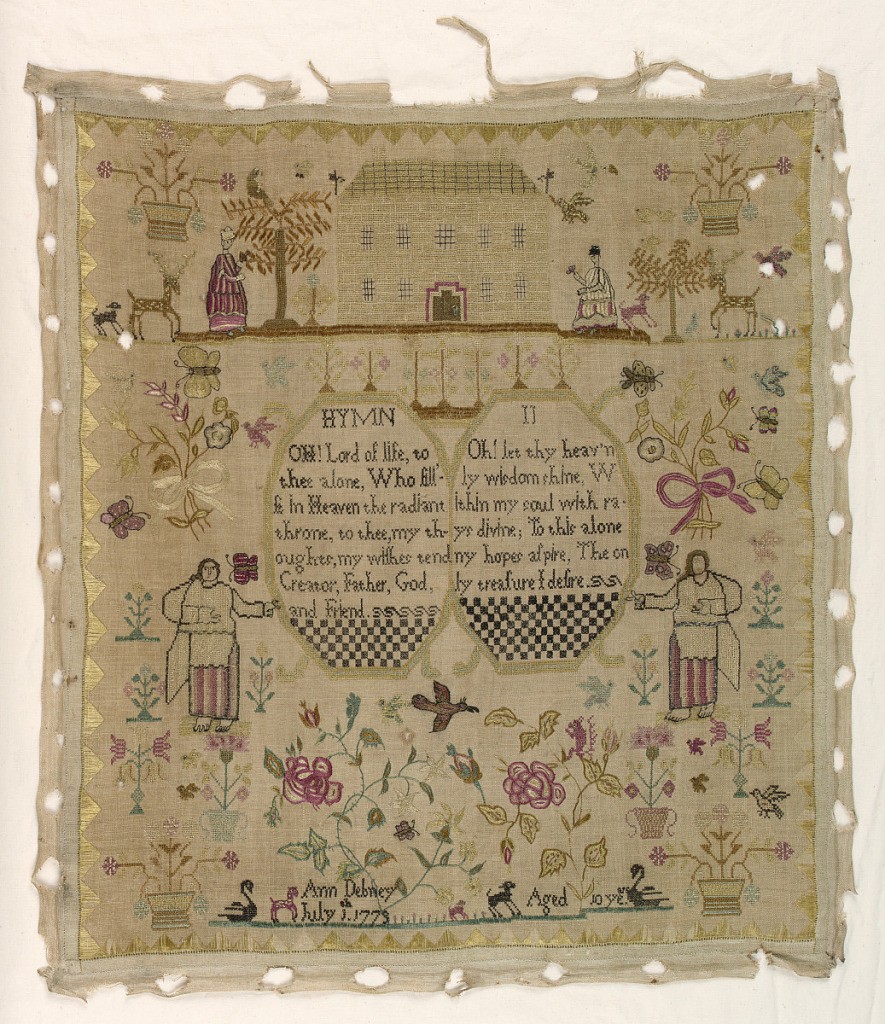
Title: Sampler
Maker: Ann Debney
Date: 1773
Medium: silk embroidery on linen foundation Technique: cross-stitch embroidery on plain weave
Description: Hymn within two oval cartouches flanked by angels; at the top, a house with female figures and deer; at bottom, floral sprays and swans.